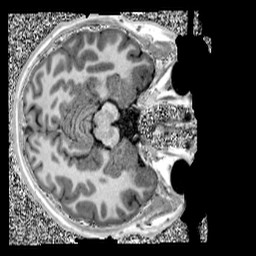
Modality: UNIT1
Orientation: axial
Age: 13
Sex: male
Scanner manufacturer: siemens
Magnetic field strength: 3 T
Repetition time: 4 s
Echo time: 0.00299 s